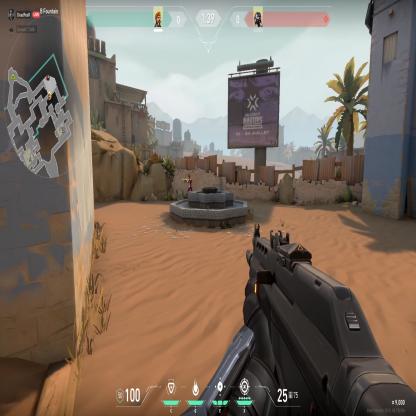
Label: enemy